Interaction volume radius: 5 \u00c5
Interaction volume height: 35 \u00c5
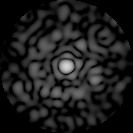
Disorder parameter: 0.8292